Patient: sex F, age 39
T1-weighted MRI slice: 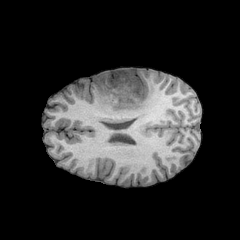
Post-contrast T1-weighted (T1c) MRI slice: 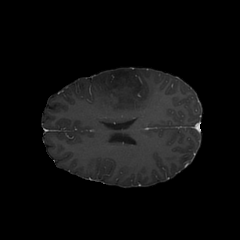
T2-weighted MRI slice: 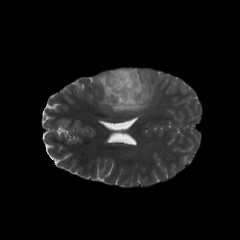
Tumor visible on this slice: yes
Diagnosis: Astrocytoma, IDH-mutant
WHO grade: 2